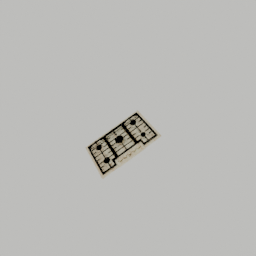
Label: appliances